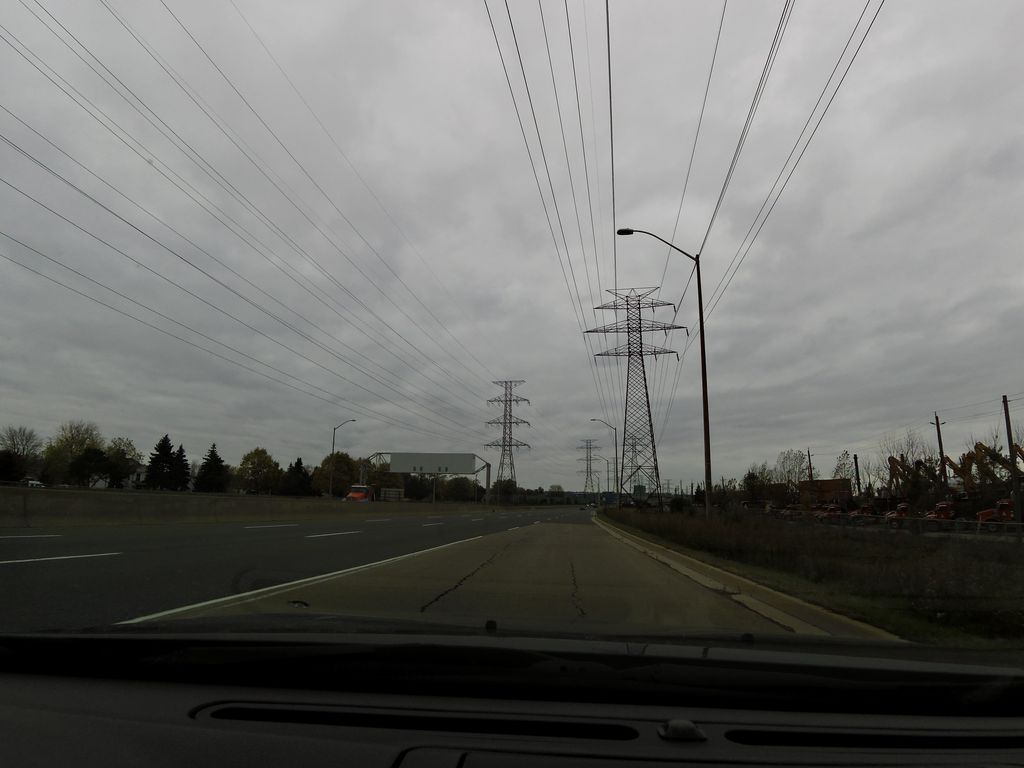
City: hamilton